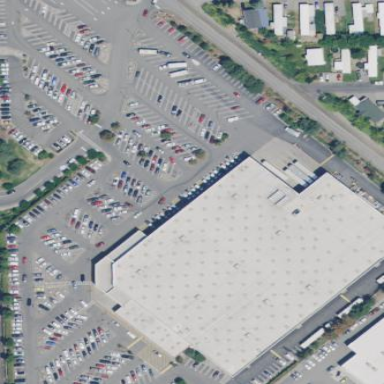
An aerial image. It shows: Retail building that operates as wholesale shop.